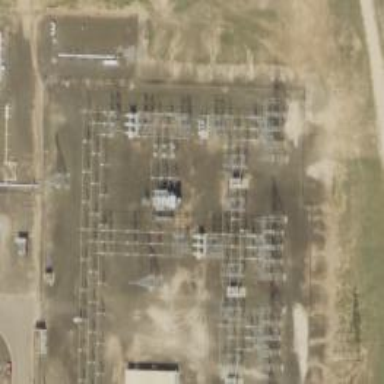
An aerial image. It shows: Switch for power supply.